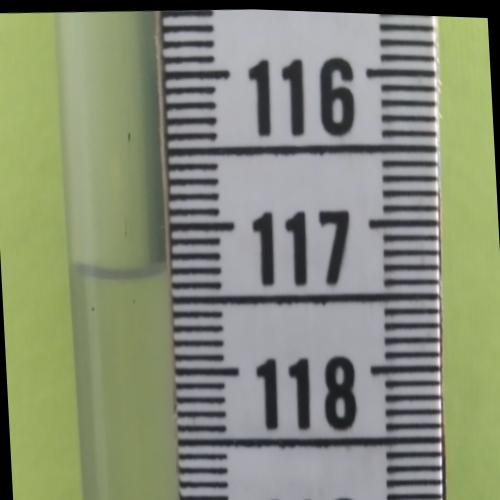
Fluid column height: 117.3 cm